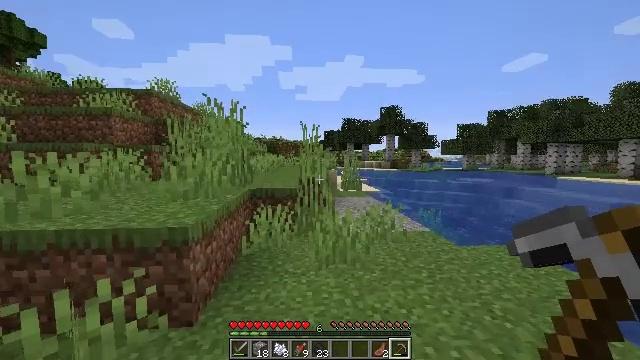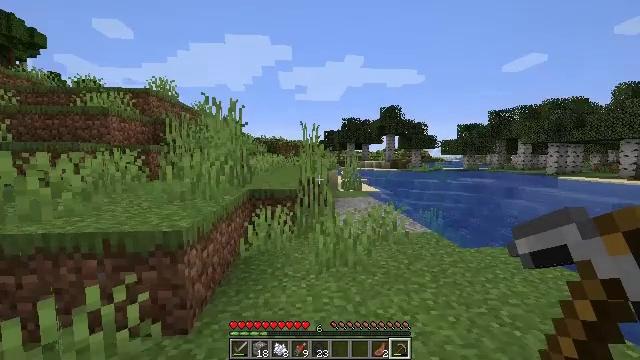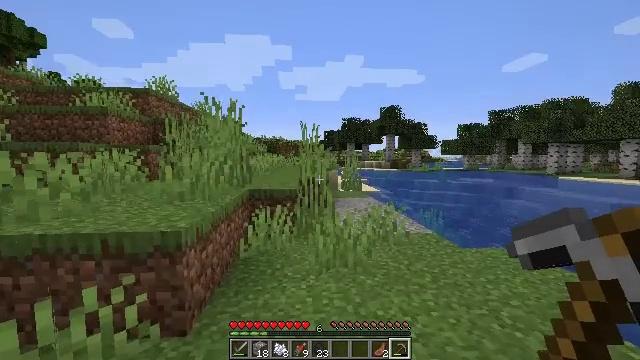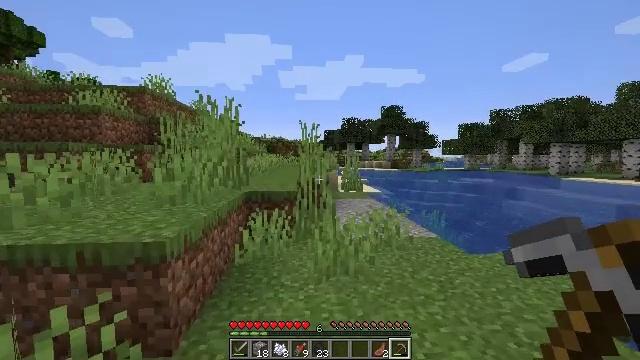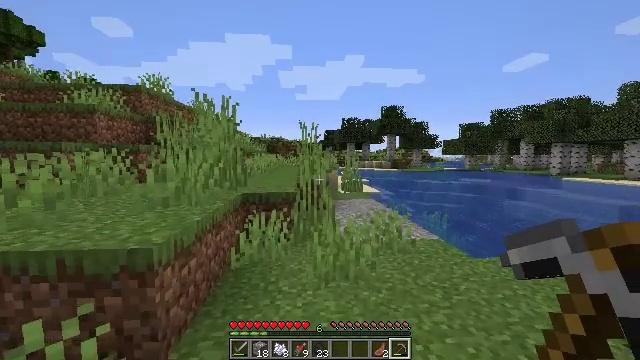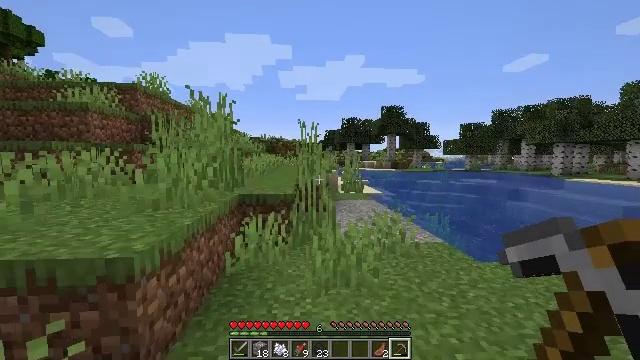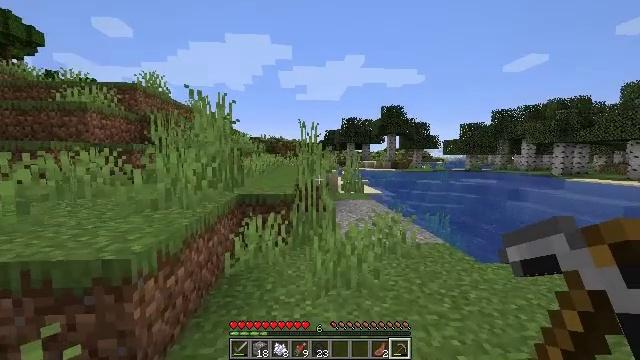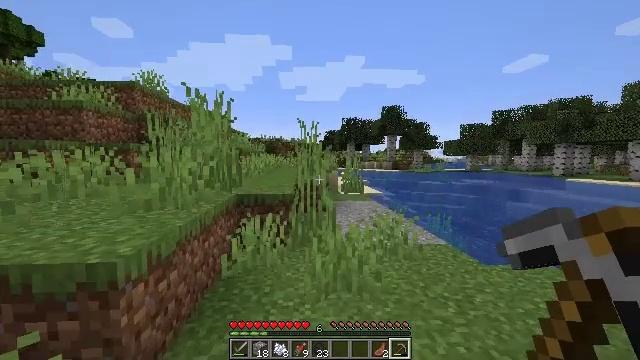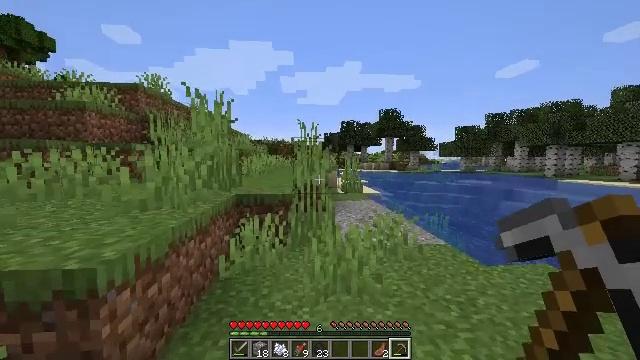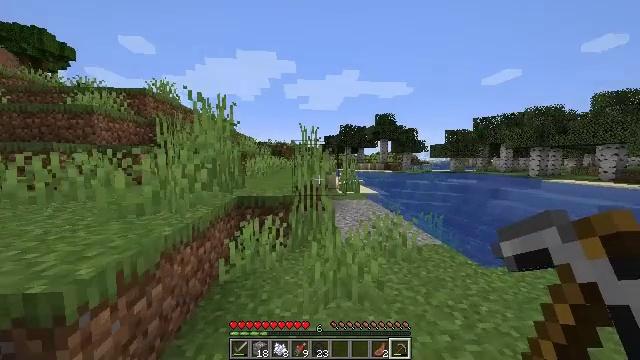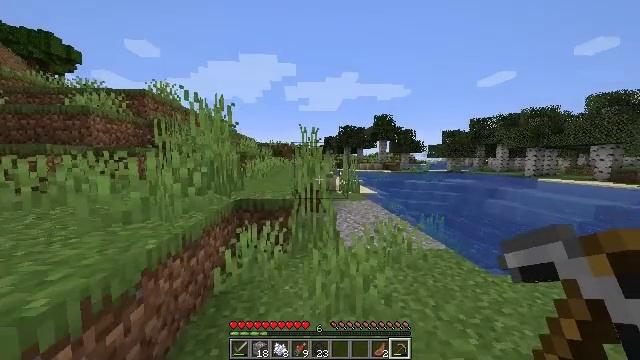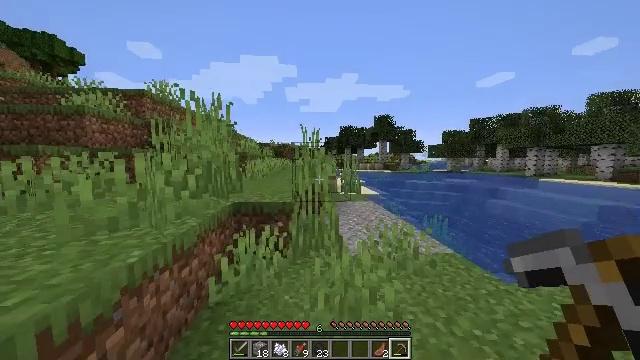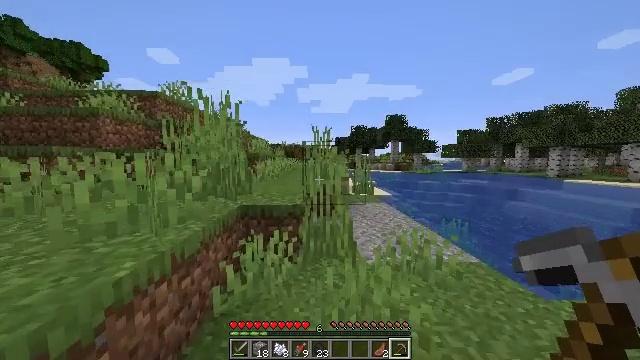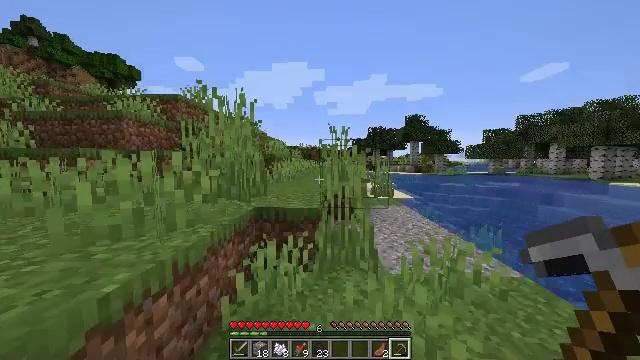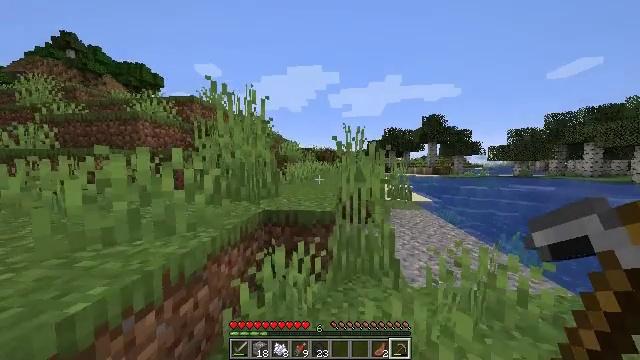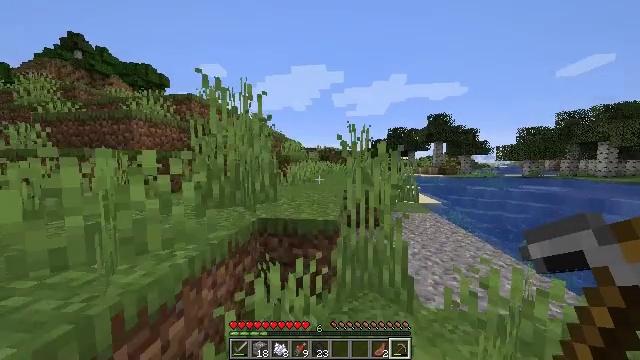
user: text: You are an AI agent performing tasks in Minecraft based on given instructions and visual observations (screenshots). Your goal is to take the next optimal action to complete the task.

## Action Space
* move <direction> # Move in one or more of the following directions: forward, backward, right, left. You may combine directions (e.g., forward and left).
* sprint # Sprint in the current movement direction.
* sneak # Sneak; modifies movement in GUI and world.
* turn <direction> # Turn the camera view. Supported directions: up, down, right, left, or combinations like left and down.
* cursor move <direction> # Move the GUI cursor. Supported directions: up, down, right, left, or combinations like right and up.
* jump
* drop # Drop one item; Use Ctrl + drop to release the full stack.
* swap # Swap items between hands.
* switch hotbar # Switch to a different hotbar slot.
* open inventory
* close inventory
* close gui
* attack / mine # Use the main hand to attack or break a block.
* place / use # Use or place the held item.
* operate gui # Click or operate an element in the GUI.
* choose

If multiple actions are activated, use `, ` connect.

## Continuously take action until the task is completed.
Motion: motion action
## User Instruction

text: Kill aquatic mobs.
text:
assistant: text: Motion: no_op
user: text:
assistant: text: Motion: move forward
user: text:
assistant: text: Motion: move forward
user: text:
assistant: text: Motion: move forward
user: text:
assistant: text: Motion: no_op
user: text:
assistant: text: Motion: no_op
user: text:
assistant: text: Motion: move forward
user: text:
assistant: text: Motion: move forward
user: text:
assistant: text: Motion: move forward
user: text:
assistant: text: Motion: move forward
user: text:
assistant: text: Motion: move forward
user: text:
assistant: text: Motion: move forward, turn left
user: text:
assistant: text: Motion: move forward, turn left
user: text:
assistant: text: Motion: move forward, turn left
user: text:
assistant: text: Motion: move forward, turn left
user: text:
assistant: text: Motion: move forward, jump
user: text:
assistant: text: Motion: move forward, jump
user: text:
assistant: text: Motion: move forward, jump
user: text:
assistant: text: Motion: move forward, jump
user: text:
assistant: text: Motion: move forward, jump
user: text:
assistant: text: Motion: move forward, jump
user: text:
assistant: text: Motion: move forward, jump
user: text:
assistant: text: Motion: move forward
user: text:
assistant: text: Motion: move forward
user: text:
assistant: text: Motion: move forward
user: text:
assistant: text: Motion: move forward
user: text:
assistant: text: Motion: move forward
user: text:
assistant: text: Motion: move forward
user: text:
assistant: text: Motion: move forward
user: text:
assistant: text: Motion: move forward